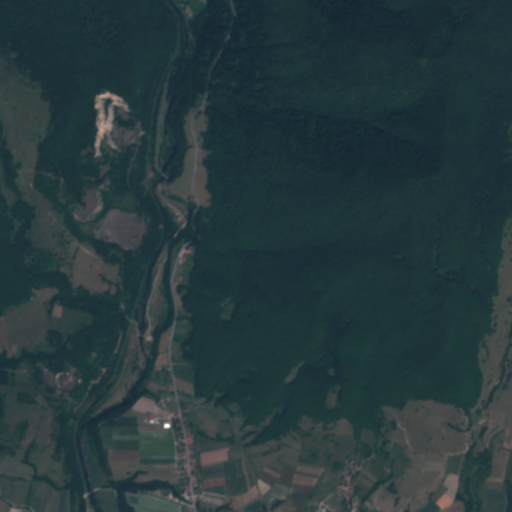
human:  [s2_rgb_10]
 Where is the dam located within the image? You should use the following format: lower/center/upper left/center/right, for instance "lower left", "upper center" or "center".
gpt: The dam is located in the center left of the image.
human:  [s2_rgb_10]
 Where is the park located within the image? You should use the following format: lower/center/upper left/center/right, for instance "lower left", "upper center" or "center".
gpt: The park is located in the lower center of the image.
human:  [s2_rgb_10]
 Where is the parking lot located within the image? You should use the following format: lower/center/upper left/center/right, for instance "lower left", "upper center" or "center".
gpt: The parking lot is located in the upper center of the image.
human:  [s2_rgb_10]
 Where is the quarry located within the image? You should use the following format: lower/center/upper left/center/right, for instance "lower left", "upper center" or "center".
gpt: The quarry is located in the left of the image.
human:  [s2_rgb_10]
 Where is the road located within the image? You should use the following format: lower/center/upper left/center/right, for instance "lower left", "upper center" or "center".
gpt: There is no road in the image.